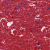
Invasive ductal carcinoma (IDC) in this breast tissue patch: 0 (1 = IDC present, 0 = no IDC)